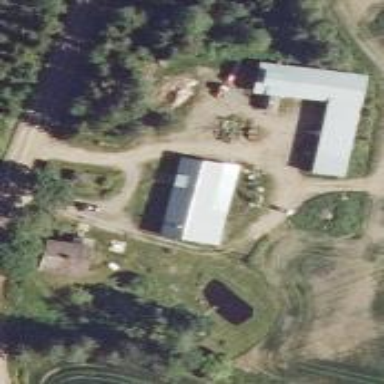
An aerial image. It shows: Farmyard area.